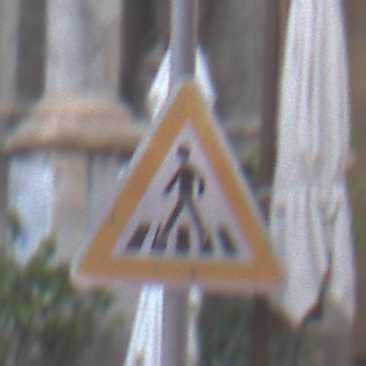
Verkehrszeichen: FussgaengerueberwegRechts
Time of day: MorningAfternoon
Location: Outdoor (Urban)
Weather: PartlyCloudy
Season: NotSpecified
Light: Natural